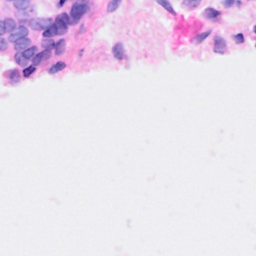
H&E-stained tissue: Breast